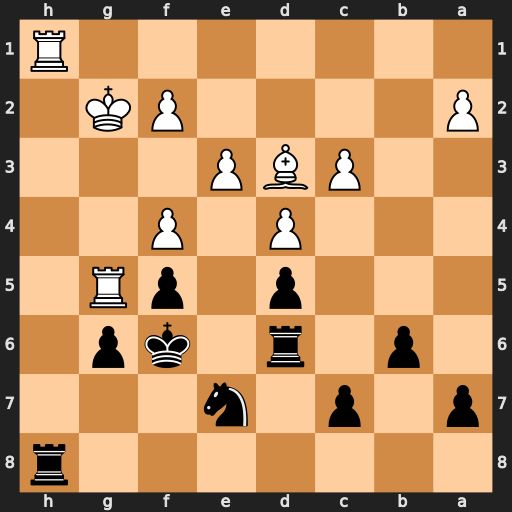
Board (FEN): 7r/p1p1n3/1p1r1kp1/3p1pR1/3P1P2/2PBP3/P4PK1/7R
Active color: b
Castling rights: -
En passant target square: -
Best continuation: Rxh1 Kxh1 Rc6 Rg1 Rxc3